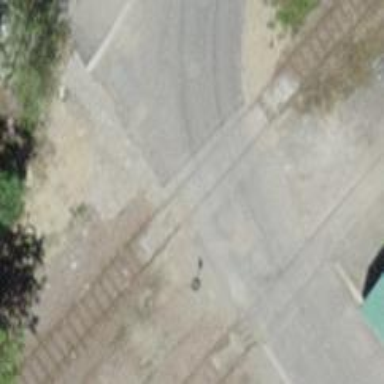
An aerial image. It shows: Level crossing along the railway.